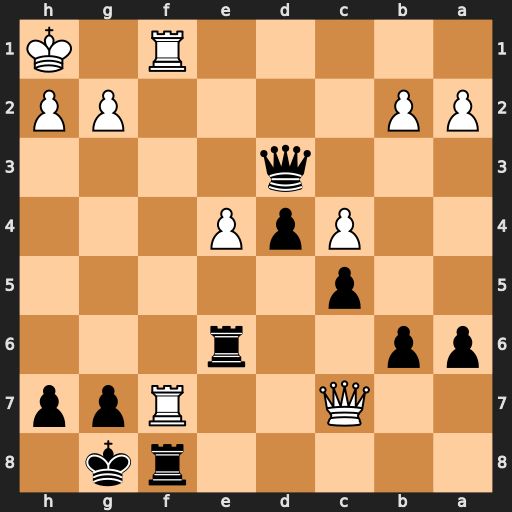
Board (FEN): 5rk1/2Q2Rpp/pp2r3/2p5/2PpP3/3q4/PP4PP/5R1K
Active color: b
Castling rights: -
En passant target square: -
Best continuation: Qxf1+ Rxf1 Rxf1#